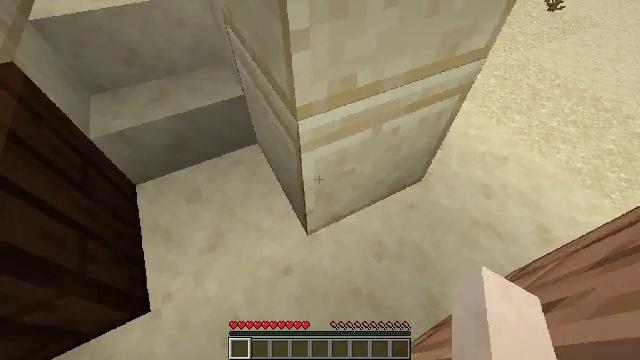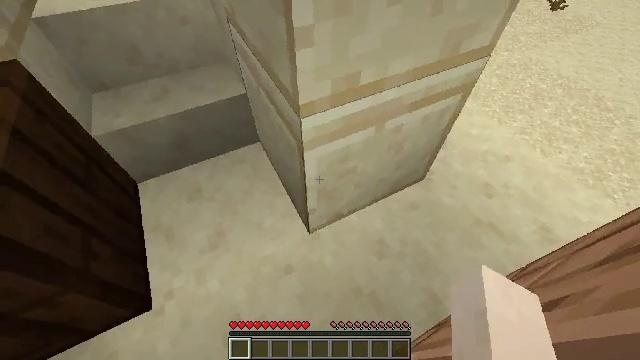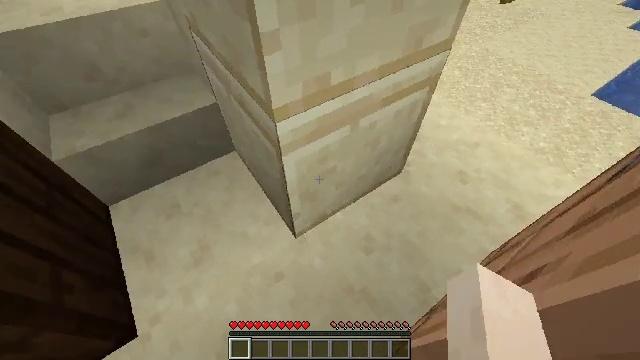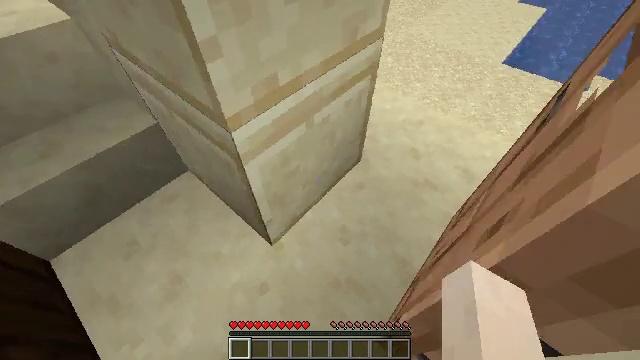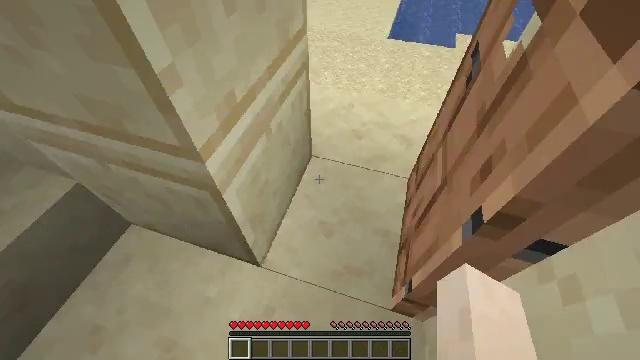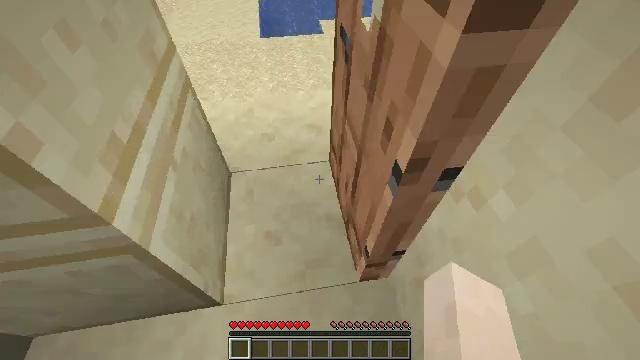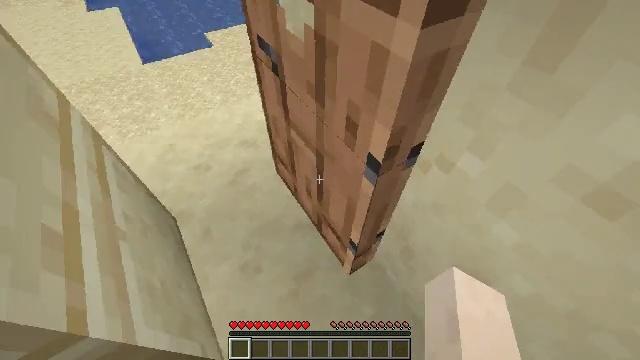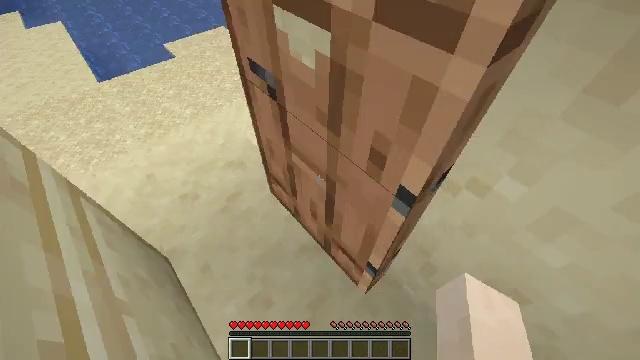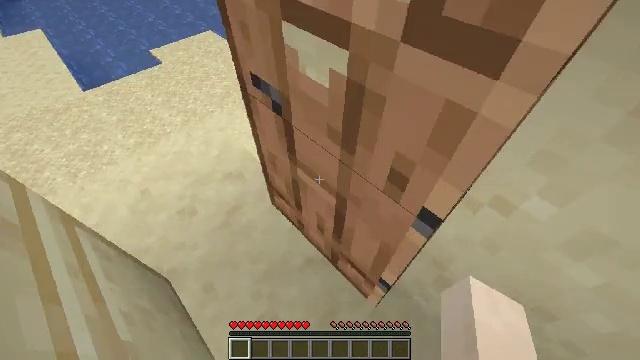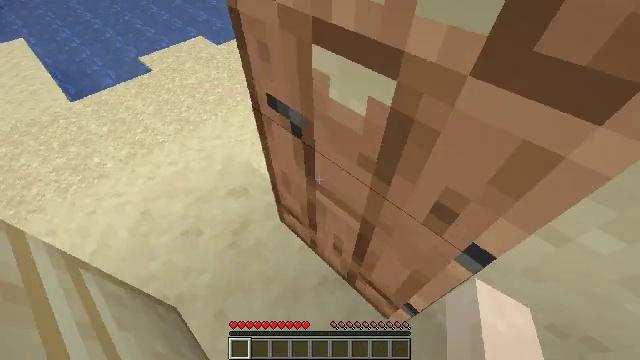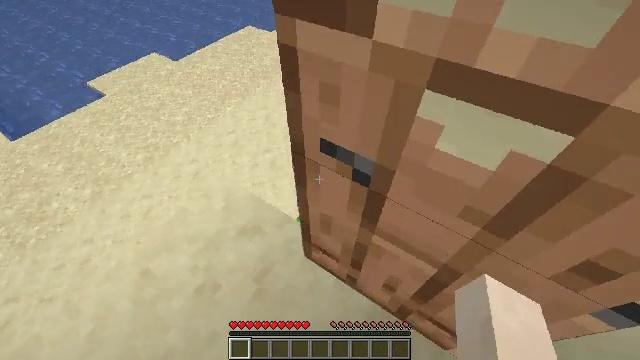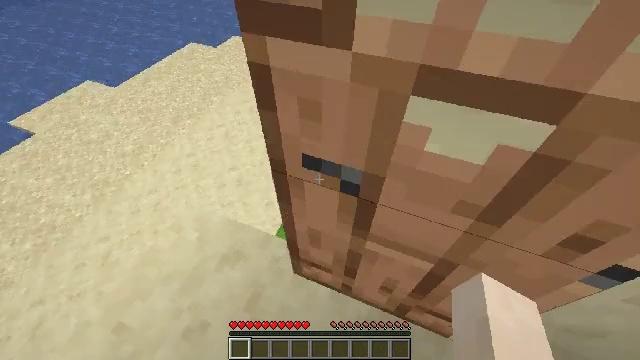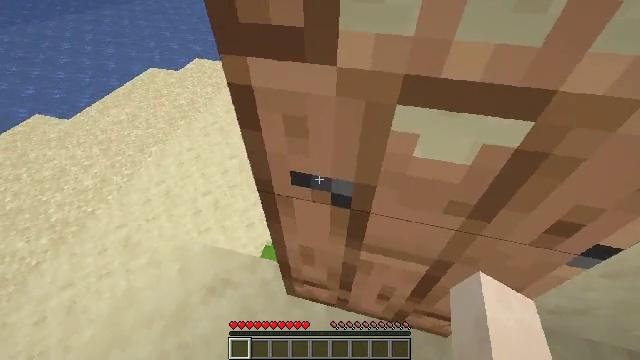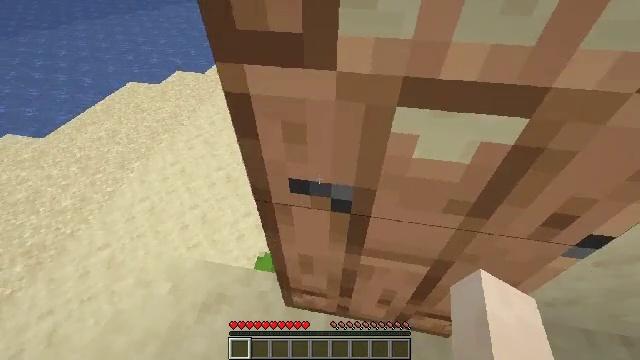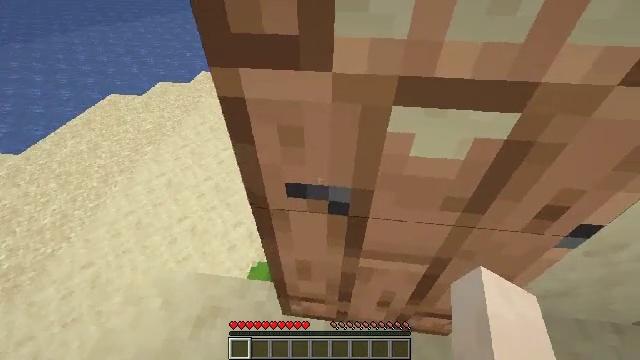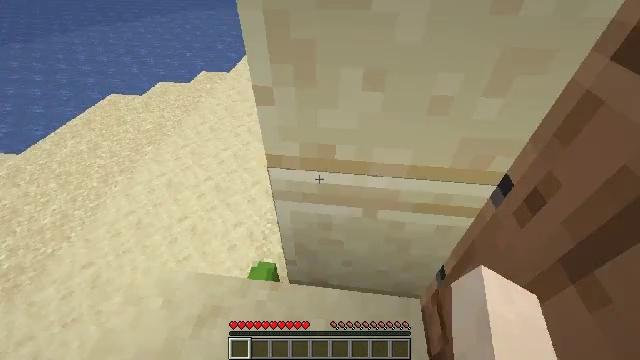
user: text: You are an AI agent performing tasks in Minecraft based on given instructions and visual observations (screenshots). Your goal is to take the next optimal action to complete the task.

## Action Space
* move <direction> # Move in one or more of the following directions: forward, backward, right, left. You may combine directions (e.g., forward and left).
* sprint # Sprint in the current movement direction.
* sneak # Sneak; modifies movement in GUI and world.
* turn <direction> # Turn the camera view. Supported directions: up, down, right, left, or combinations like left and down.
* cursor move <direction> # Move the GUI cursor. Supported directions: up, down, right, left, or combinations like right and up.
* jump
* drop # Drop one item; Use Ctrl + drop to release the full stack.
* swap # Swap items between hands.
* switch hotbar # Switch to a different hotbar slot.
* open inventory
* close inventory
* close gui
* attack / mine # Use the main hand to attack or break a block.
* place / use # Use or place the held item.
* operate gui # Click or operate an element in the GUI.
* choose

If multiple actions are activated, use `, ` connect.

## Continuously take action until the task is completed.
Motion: motion action
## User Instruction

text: Mine the chest to collect it.
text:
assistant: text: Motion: no_op
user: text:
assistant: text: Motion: turn right
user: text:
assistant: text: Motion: move left, turn right
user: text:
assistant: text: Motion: move left, turn right
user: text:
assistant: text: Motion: move forward and move left, turn right
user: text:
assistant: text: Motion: move forward and move left, turn right
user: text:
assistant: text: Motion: move forward and move left, turn right
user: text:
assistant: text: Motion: move forward and move left, turn right
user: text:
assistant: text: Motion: move forward and move left, turn right
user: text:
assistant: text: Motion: move left, turn right
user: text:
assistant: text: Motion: turn right and up
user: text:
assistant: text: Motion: turn right and up
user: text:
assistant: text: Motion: turn right and up
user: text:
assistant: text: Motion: turn right and up
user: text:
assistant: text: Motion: use / place
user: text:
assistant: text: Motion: use / place
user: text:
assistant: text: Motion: turn right, use / place
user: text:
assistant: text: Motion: turn right
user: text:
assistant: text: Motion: no_op
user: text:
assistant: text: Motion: turn left and down
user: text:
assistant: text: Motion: turn left and down
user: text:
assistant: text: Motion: turn left and down
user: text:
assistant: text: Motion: no_op
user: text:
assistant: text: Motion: turn right and down
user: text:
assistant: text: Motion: move left, turn right and down
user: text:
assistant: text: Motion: move left, turn right and down
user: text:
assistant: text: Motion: move left, turn right and down
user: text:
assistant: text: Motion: move left, turn right and down
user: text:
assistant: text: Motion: move left, turn right and down
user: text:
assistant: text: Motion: no_op